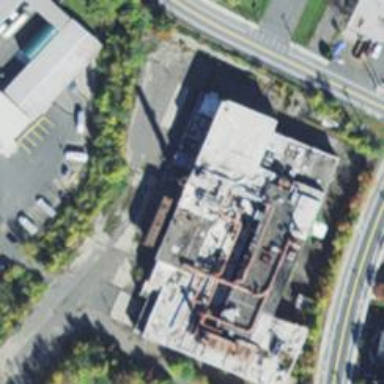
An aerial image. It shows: Industrial building.